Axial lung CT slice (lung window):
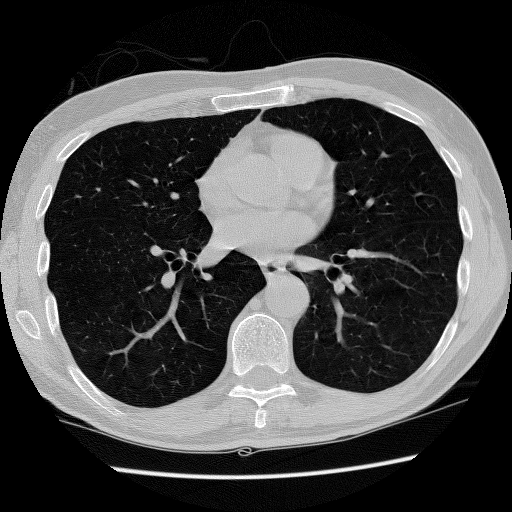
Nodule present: no